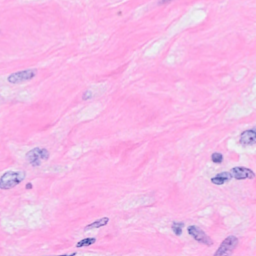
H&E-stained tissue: Breast